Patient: sex F, age 77
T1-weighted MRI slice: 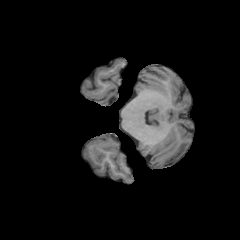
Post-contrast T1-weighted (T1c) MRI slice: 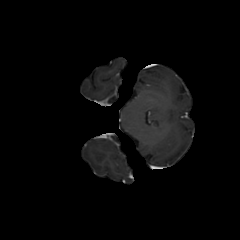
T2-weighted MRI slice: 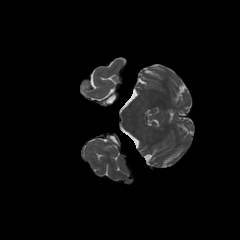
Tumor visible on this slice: no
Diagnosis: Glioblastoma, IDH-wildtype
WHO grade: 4